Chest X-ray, AP view. Patient: 58 years old, sex F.
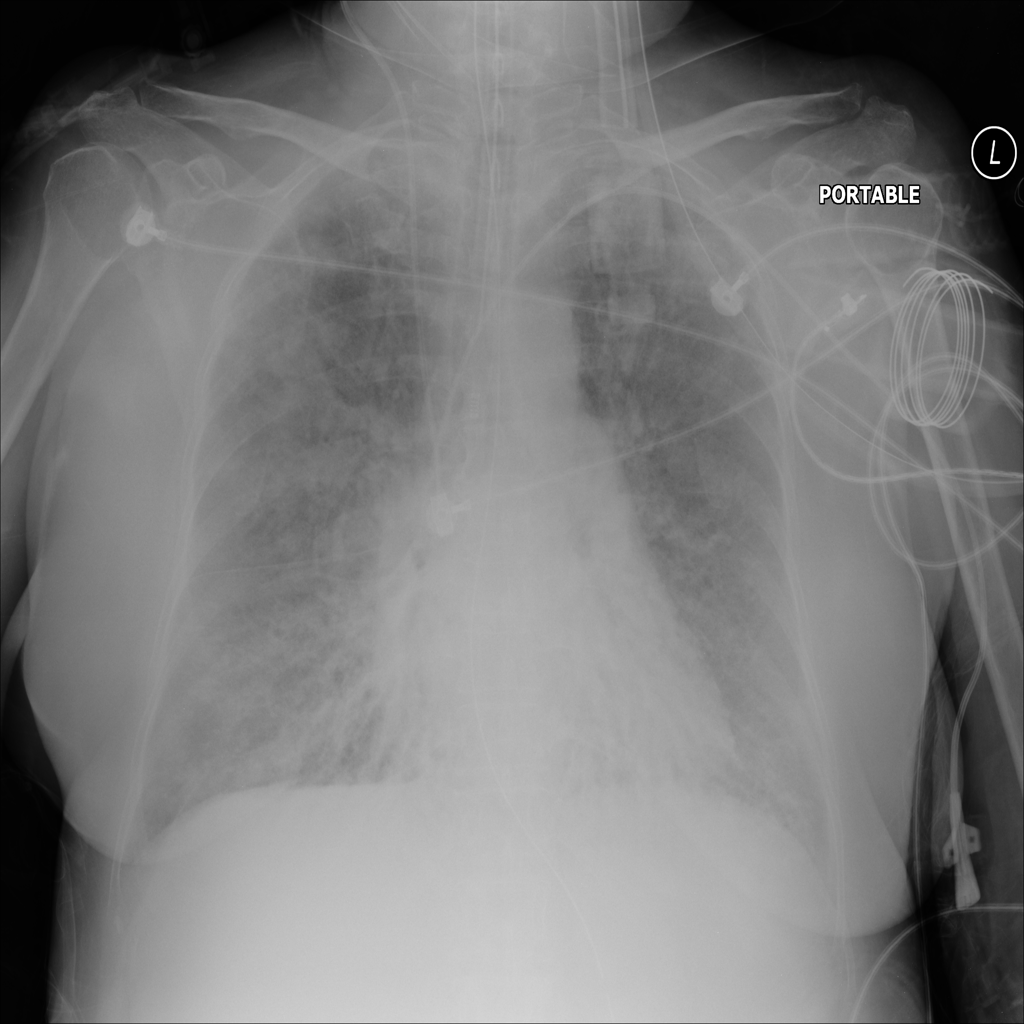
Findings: Infiltration